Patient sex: M
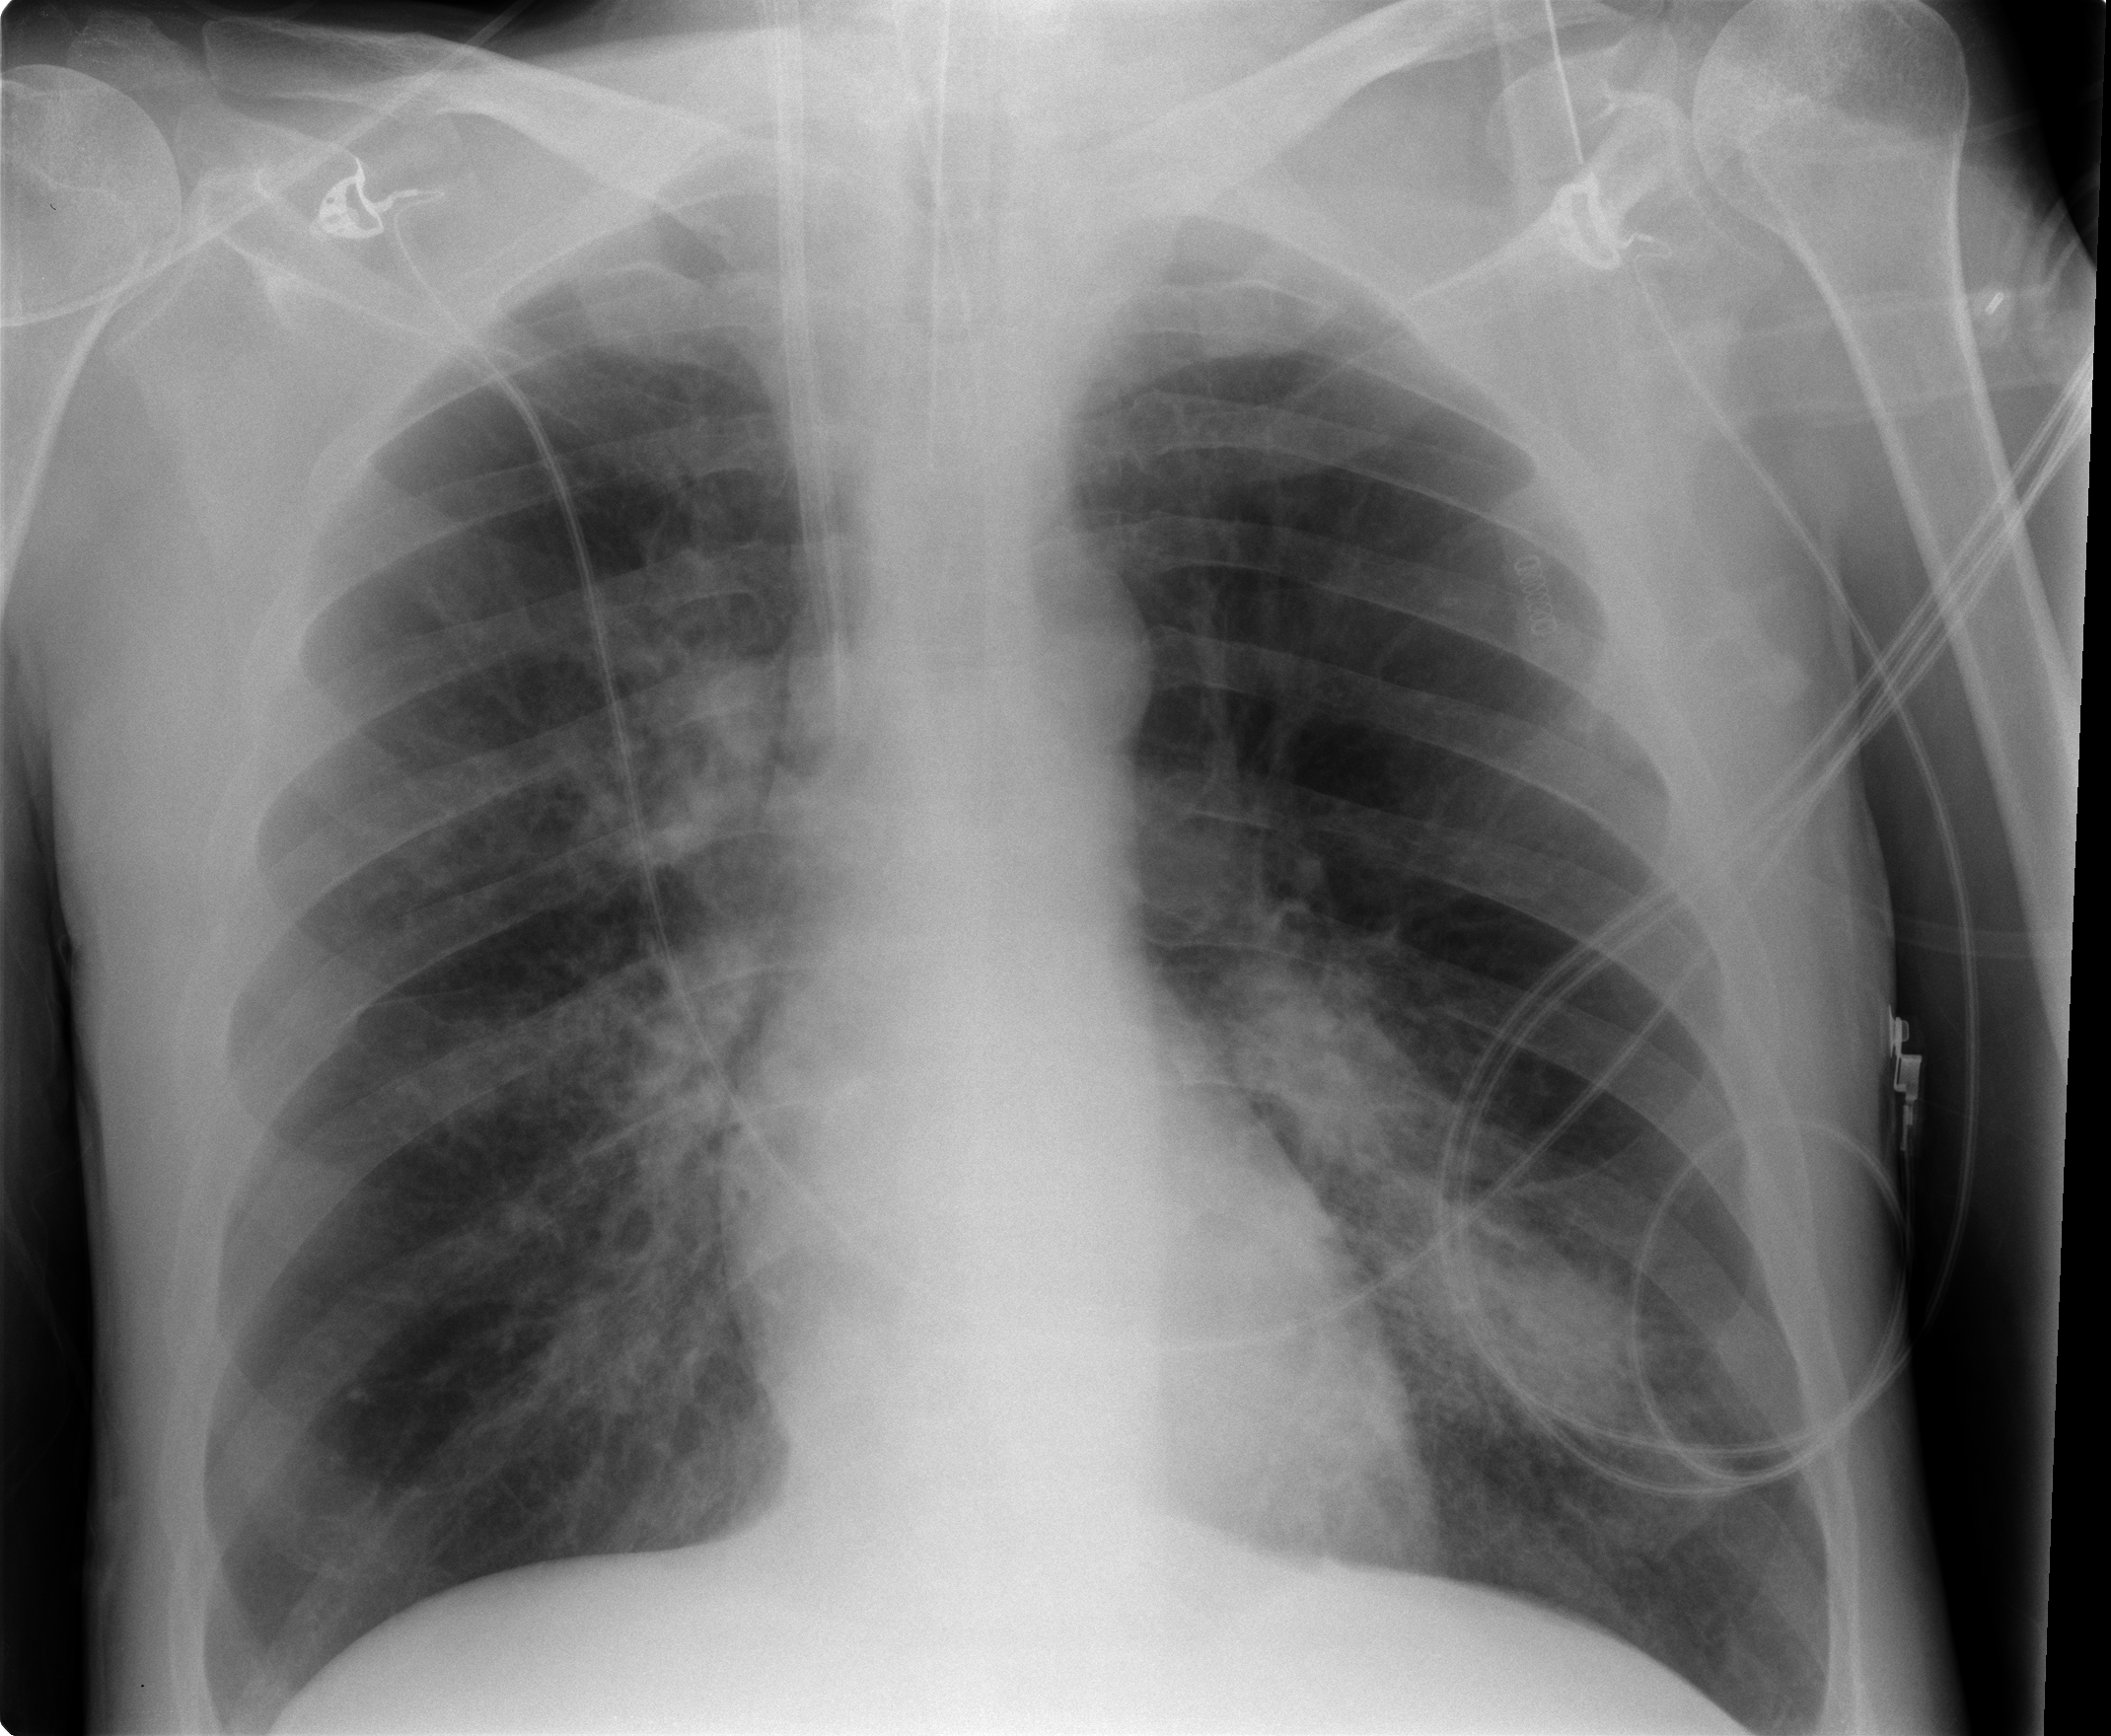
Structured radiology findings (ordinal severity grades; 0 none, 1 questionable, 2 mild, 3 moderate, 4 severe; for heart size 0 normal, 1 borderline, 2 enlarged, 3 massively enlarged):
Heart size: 0
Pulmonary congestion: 0
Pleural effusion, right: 0
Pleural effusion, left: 0
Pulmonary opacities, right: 2
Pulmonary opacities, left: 2
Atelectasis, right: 0
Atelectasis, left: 0